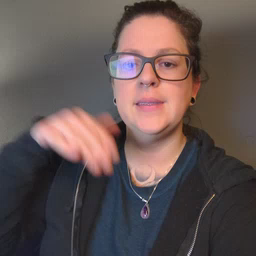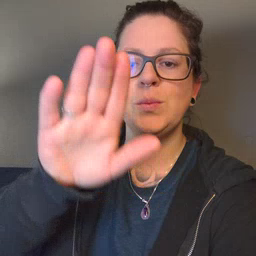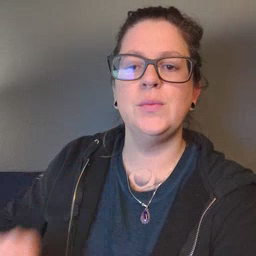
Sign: into